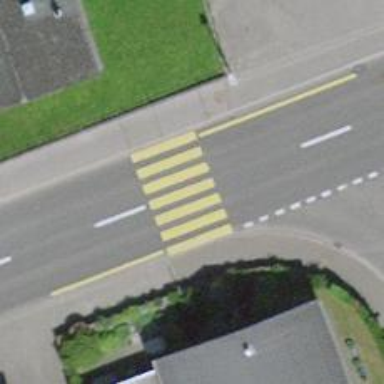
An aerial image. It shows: Marked crossing with zebra stripes on the road.